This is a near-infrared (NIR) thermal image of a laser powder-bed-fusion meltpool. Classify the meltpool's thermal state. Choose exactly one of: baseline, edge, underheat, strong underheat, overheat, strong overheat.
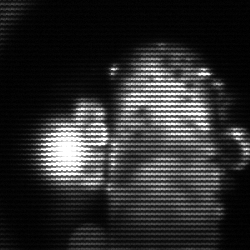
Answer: strong underheat